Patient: sex M, age 53
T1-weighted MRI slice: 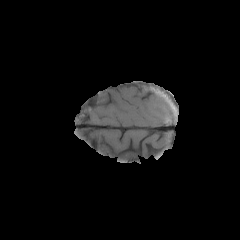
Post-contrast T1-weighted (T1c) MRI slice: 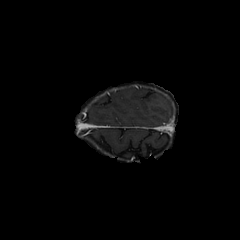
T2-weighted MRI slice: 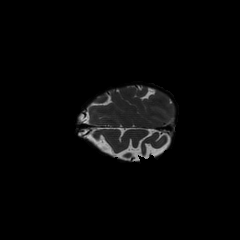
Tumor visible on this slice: no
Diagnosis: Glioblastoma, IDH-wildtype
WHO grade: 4